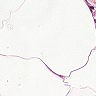
Metastatic tissue present: no